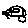
Label: car